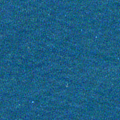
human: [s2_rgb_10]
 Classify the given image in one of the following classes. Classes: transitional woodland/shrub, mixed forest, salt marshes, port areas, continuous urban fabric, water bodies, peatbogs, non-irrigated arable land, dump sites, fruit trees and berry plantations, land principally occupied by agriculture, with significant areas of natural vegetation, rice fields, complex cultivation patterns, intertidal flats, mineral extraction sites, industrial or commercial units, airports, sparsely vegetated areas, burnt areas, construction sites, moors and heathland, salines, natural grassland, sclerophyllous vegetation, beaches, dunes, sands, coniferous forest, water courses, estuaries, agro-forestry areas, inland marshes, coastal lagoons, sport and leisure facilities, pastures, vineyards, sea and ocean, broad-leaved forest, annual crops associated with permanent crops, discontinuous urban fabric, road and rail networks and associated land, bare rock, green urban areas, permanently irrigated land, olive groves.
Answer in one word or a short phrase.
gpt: sea and ocean